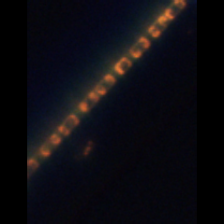
Taxon: Skeletonema
Group: Diatoms